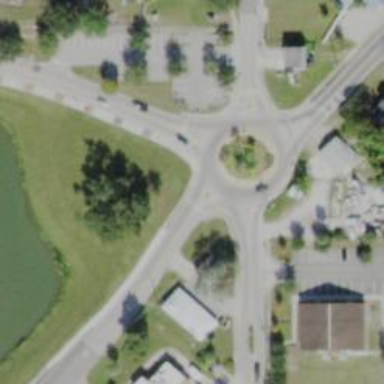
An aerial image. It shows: Secondary road with asphalt surface leading to roundabout.